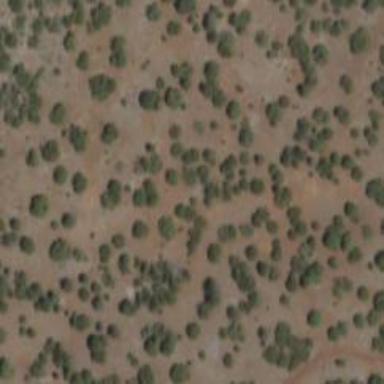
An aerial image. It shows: Area covered in scrub vegetation.